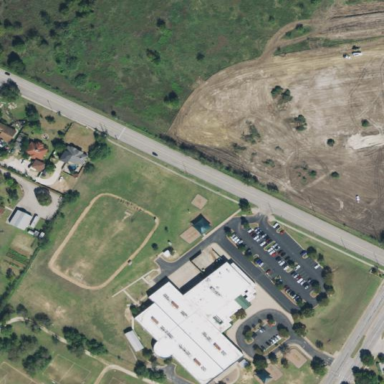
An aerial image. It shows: School.